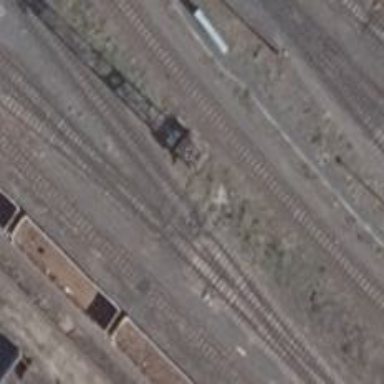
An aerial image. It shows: Railway spur service.